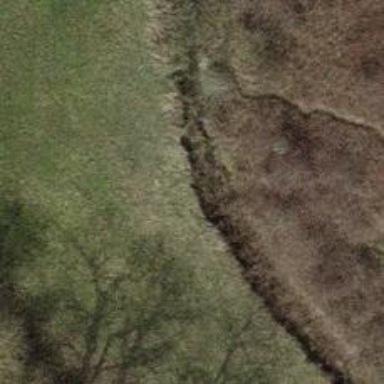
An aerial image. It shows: Ditch serving as waterway.